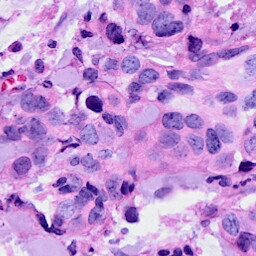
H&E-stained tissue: Breast